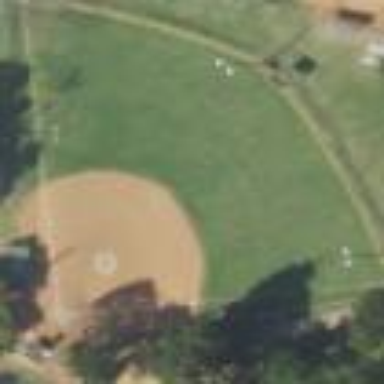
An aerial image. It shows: Baseball pitch for leisure land.